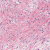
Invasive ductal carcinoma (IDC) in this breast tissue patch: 0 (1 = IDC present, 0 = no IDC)